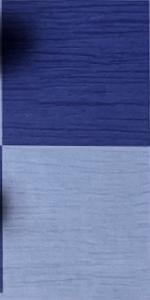
Label: Empty